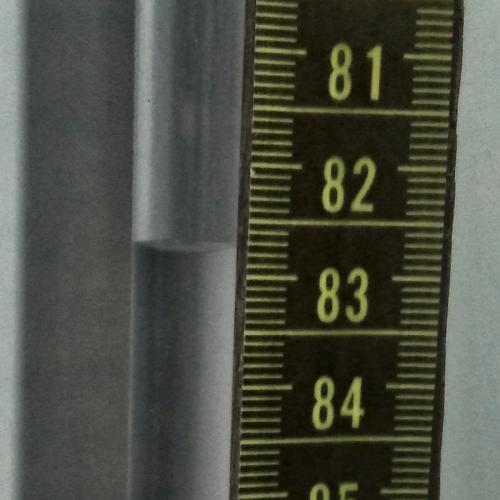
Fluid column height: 82.7 cm